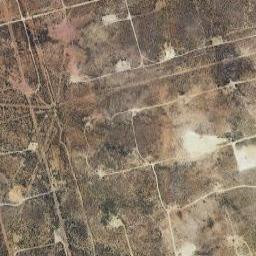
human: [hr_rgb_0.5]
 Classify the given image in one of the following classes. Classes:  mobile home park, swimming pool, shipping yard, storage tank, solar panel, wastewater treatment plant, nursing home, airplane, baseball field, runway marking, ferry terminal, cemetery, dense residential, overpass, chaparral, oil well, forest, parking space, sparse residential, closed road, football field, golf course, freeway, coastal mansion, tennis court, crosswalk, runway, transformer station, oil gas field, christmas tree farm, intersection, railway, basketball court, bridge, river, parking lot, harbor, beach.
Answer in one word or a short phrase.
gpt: oil gas field